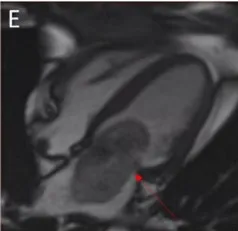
Cardiac magnetic resonance (CMR) imaging obtained for further characterization of the cardiac mass confirmed the presence of a large atrial mass attached to the fossa ovalis.
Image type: radiology (mri)